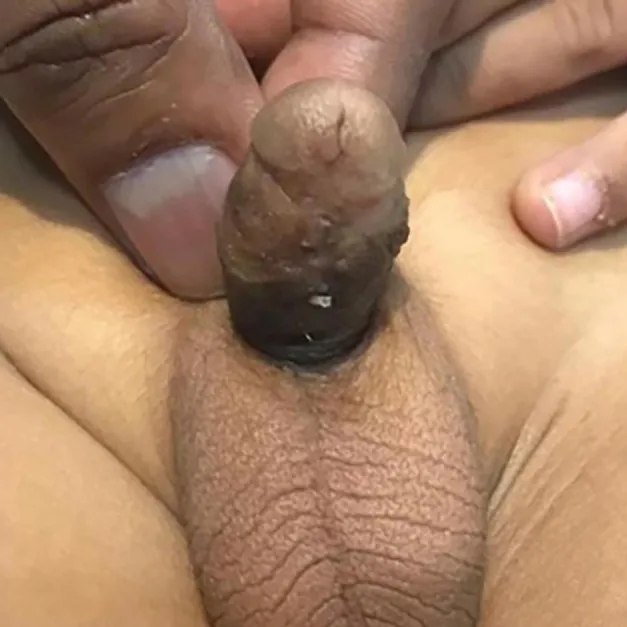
Ventral view of the penis after tubularised incised plate urethroplasty.
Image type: medical_photograph (other_medical_photograph)